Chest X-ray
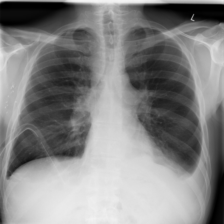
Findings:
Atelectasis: negative
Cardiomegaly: negative
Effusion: positive
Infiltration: negative
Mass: negative
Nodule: negative
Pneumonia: negative
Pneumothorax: positive
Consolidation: negative
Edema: negative
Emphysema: negative
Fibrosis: negative
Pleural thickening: negative
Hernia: negative